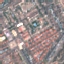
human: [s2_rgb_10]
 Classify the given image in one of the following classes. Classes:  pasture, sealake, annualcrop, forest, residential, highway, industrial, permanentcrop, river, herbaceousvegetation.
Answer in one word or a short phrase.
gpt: Residential